Question: I am creating a website, and I want to do like this kind of confirmation dialog.. how can I do this? if the user will going to exit my website while he is processing something there..

I found this kind of confirmation dialog in facebook.
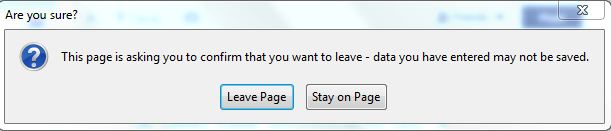
Answer: You need to handle 'beforeunload' event. Note that it works differently across browsers.
See sample implementation here: <URL>